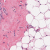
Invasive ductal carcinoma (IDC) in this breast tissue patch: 0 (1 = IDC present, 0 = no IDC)